【题型】填空题　【知识点】向量　【难度】easy
如图，设$Ox$、$Oy$是平面内相交成$60^\circ$角的两条数轴，$\vec{e_1}$、$\vec{e_2}$分别是与$x$轴、$y$轴正方向同向的单位向量，若$\overrightarrow{OP} = x\vec{e_1} + y\vec{e_2}$，记$\overrightarrow{OP}$的斜坐标$(x,y)$。则向量$\vec{a}$，$\vec{b}$的斜坐标分别为$(-1,2)$，$(3,1)$，则$|\vec{a} + \vec{b}| = \underline{\ \ \ \ \ \ }$。

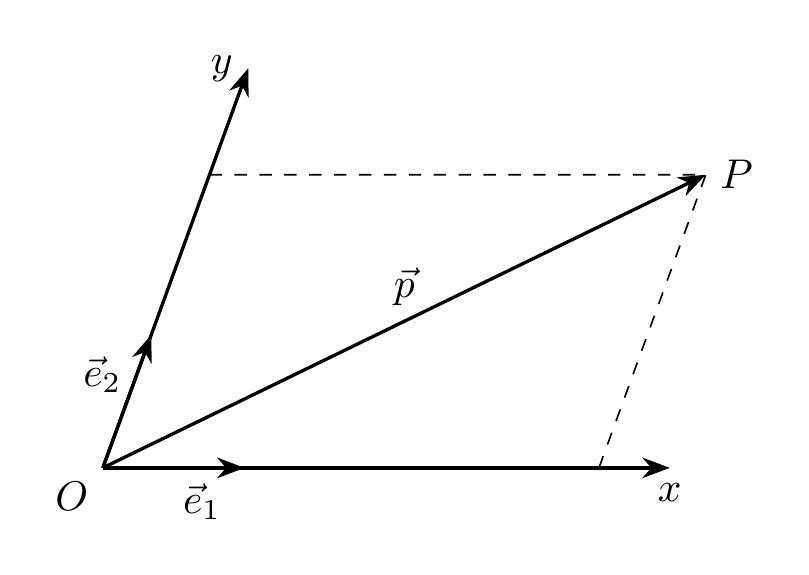
【解答】
\noindent【答案】$\boldsymbol{\sqrt{19}}$

\vspace{1em}
\noindent【分析】根据题设有$\vec{a} = -\vec{e_1} + 2\vec{e_2}$，$\vec{b} = 3\vec{e_1} + \vec{e_2}$，再由向量加法及数量积的运算律求向量的模。

\vspace{1em}
\noindent【详解】由题设$\vec{a} = -\vec{e_1} + 2\vec{e_2}$，$\vec{b} = 3\vec{e_1} + \vec{e_2}$，则$\vec{a} + \vec{b} = -\vec{e_1} + 2\vec{e_2} + 3\vec{e_1} + \vec{e_2} = 2\vec{e_1} + 3\vec{e_2}$，

所以$|\vec{a} + \vec{b}| = \sqrt{(\vec{a} + \vec{b})^2} = \sqrt{(2\vec{e_1} + 3\vec{e_2})^2} = \sqrt{4\vec{e_1}^2 + 9\vec{e_2}^2 + 12\vec{e_1} \cdot \vec{e_2}} = \sqrt{4 + 9 + 6} = \sqrt{19}$。

\noindent 故答案为：$\sqrt{19}$。